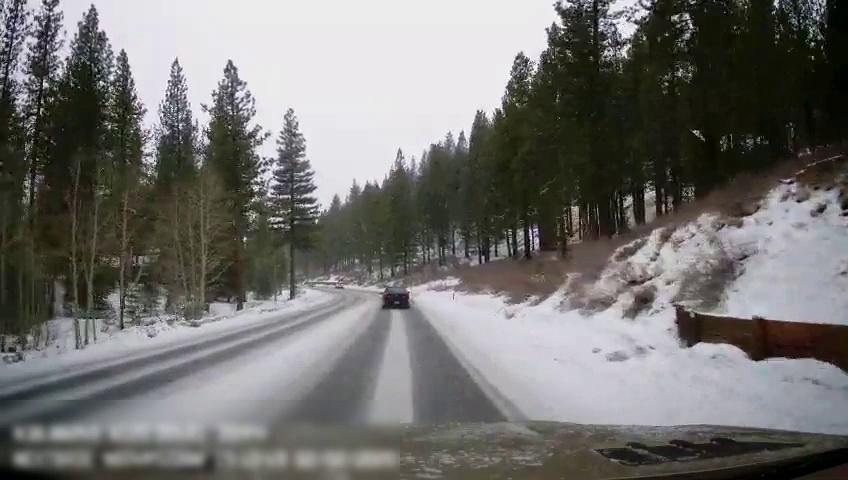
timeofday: Day
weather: Snowy
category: Drivable Space
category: Vehicles | Car